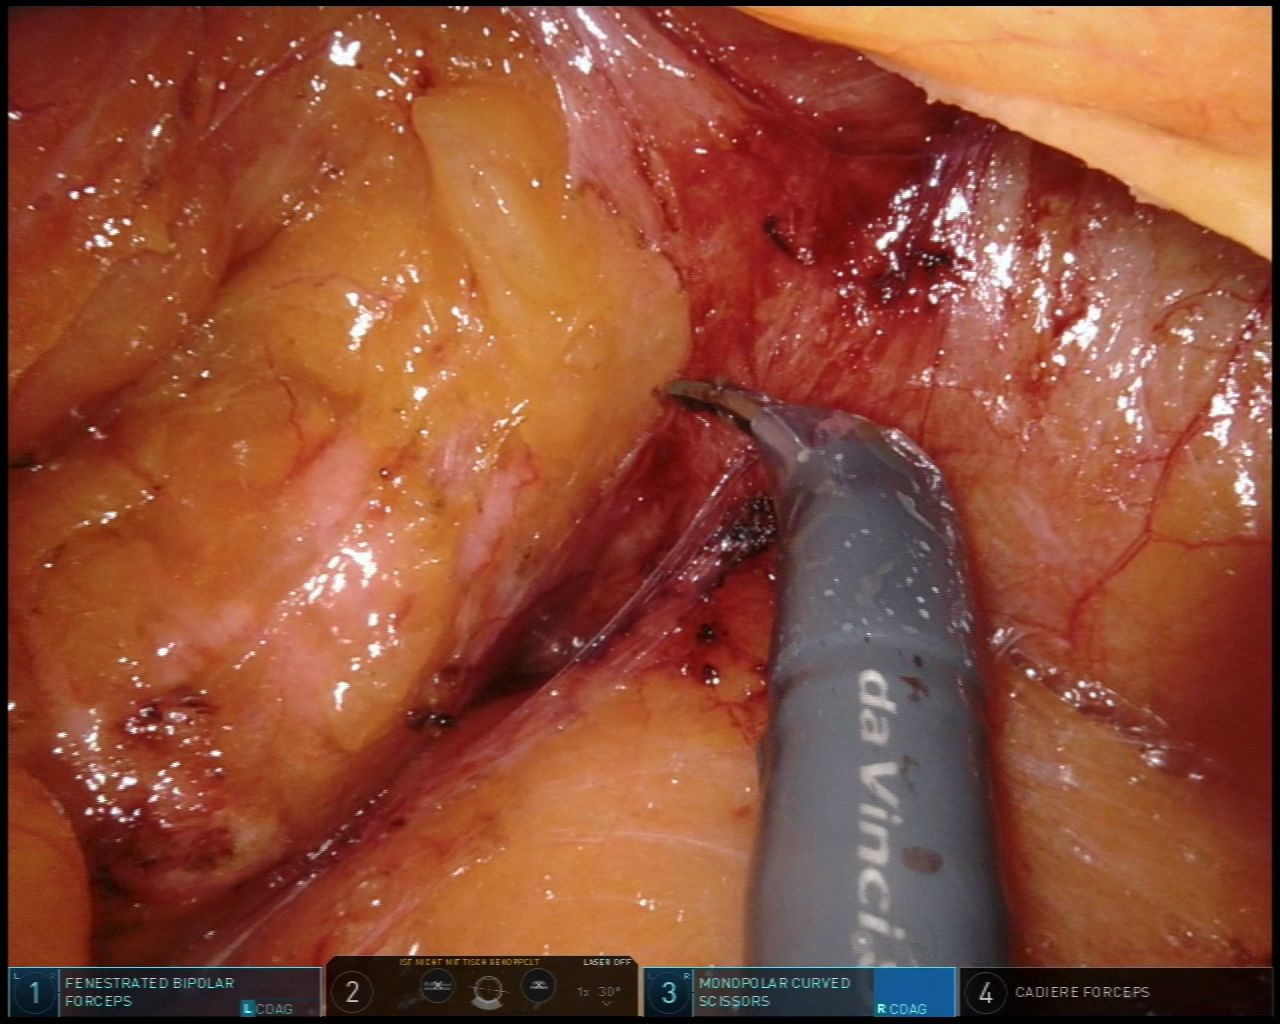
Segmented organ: pancreas
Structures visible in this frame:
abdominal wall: no
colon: no
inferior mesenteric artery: no
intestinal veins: no
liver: no
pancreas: yes
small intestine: no
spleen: no
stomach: no
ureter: no
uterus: no
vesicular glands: no